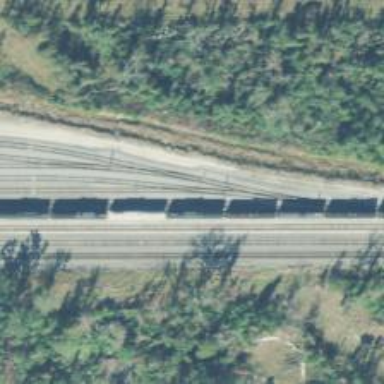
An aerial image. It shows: Railway yard used for servicing trains.